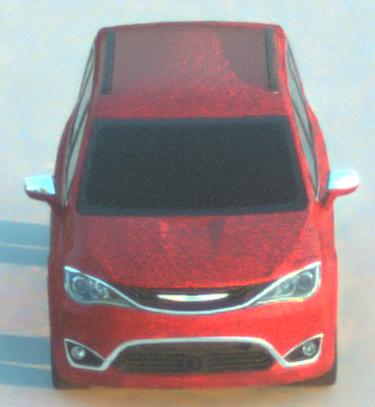
Make: Chrysler
Model: Pacifica
Detailed model: -
Model produced from: 2016
Model produced until: 2020
Doors: 5
Color: red
Road condition: dry road
Daytime: sunrise or sunset
Contrast: medium contrast